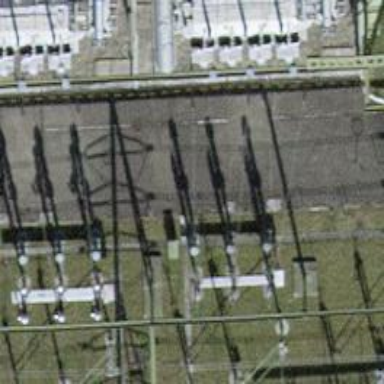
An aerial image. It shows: Insulator used in power equipment.